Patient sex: M
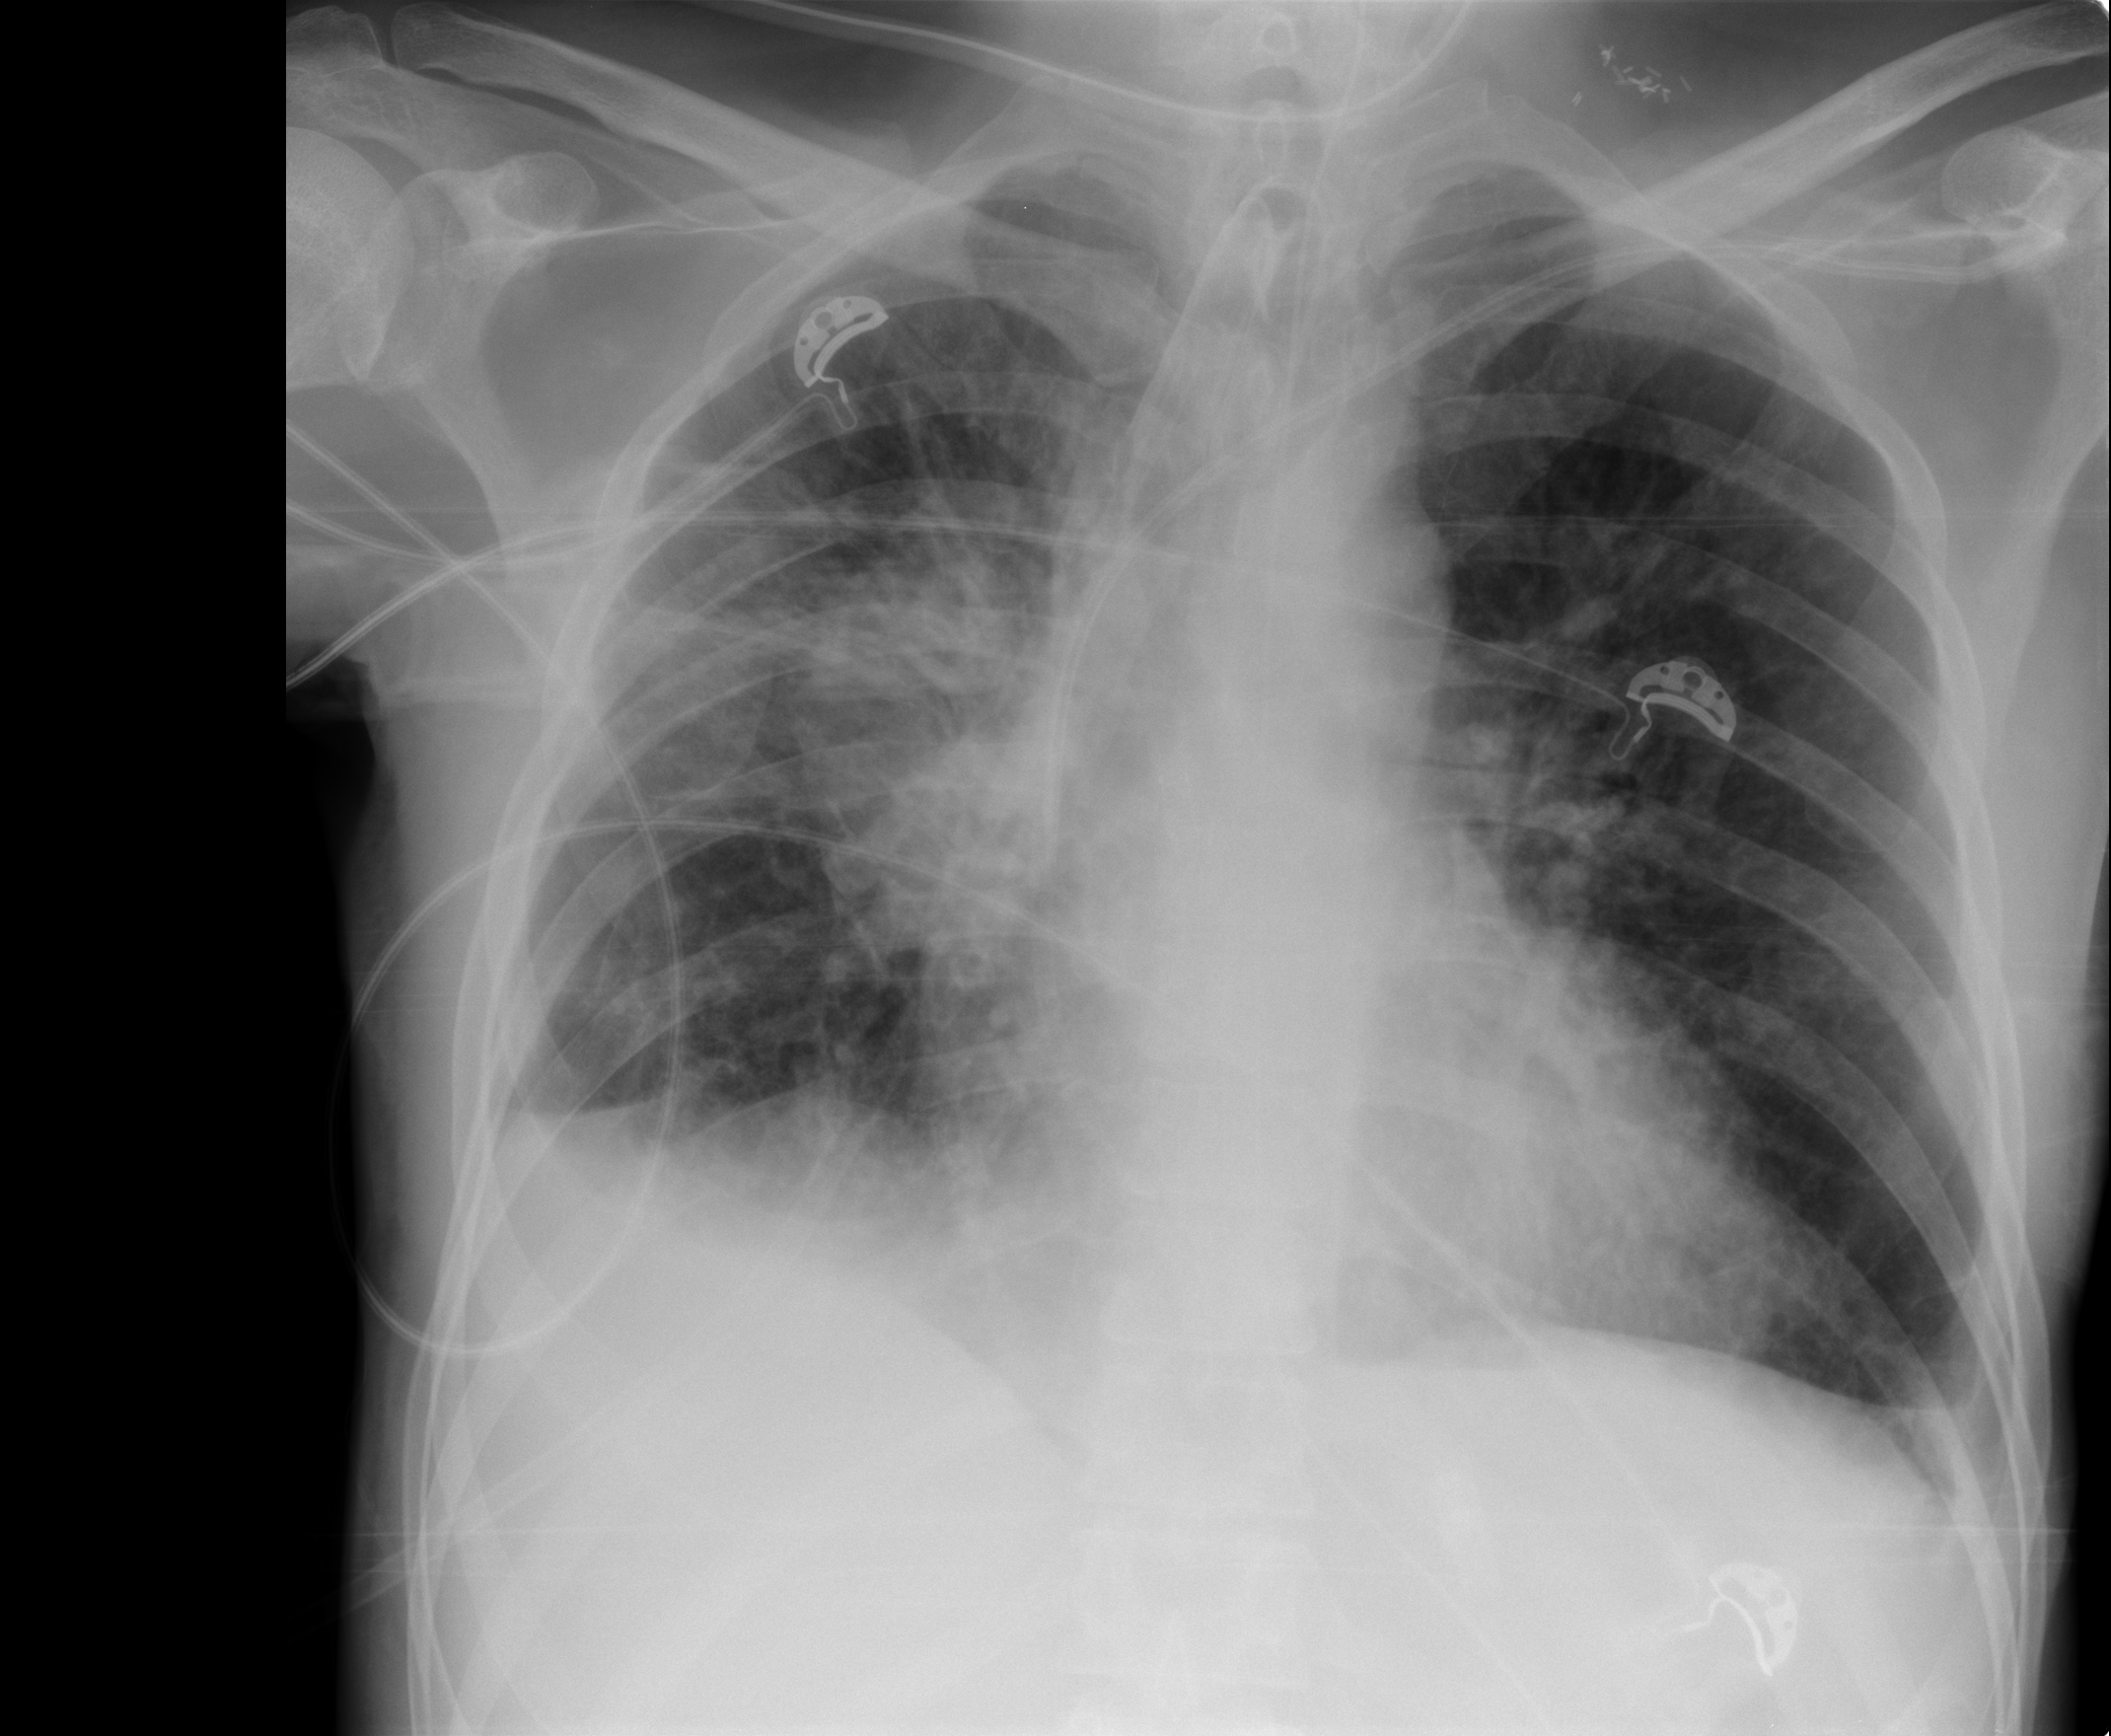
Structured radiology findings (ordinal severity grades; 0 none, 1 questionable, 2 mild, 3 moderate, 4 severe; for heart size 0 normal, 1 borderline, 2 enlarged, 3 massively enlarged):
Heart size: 0
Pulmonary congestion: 2
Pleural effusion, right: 2
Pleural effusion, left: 2
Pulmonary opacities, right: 3
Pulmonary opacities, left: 2
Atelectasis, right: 2
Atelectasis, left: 2